Interaction volume radius: 5 \u00c5
Interaction volume height: 10 \u00c5
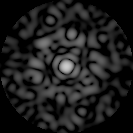
Disorder parameter: 0.8451